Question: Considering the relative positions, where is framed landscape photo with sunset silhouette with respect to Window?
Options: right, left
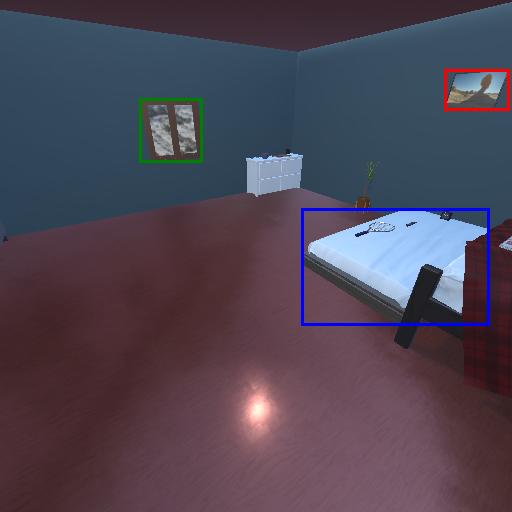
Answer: right